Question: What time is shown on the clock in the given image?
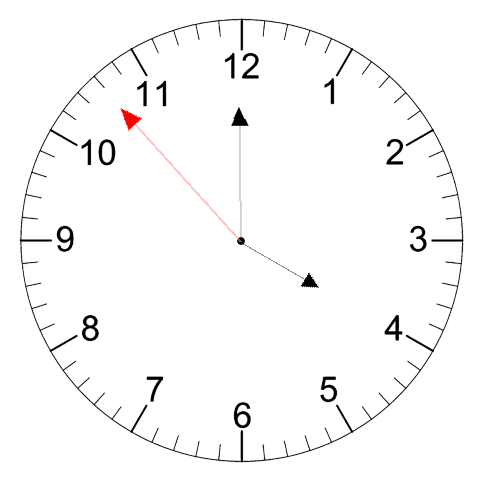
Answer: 03:59:53